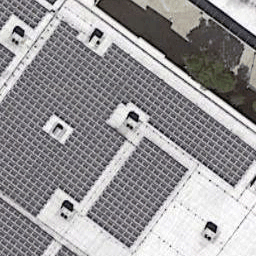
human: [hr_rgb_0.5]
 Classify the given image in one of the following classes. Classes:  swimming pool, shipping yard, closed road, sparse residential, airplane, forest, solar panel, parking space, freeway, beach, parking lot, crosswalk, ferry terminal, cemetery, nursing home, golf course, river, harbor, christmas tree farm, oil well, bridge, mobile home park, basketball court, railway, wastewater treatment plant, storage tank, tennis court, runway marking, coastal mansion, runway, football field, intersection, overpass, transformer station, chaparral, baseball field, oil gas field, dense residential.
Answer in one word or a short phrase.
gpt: solar panel